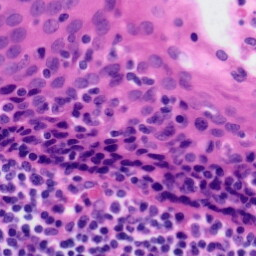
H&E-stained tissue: Tonsil